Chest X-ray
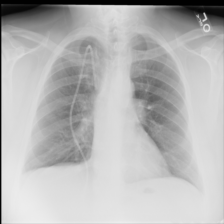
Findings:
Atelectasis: negative
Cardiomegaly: negative
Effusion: positive
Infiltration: negative
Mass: negative
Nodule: negative
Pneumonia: negative
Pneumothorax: negative
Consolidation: negative
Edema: negative
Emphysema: negative
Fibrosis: negative
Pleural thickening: negative
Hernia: negative